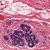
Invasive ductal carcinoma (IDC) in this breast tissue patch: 0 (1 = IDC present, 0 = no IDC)